Question: I want to convert the multiple correlation matrix into dataframe at the same time
my matrix group like this:
[
the output I want like this:
<URL>
my current code is like this:
'''
dat1 <- read.xlsx("correlation reshape.xlsx",sheet=1,rows=1:7,cols=2:8)#read studyid1-James2005
dat1
reshape_1<-as_cordf(dat1)#reshape the data into matrix
reshape_1
long.format1<-reshape_1 %>% gather(-rowname, key = "colname", value = "cor")#reshape the data into
na1<-na.omit(long.format1)#omit NA value
## psychmeta
dat2 <- read.xlsx("correlation reshape.xlsx", sheet=1,rows=8:11,cols=2:5,skipEmptyCols=TRUE)#read studyid2-Ashforth2010
reshape_2<-as_cordf(dat2)
long.format2<-reshape_2 %>% gather(-rowname, key = "colname", value = "cor")
long.format2
na2<-na.omit(long.format2)
#output method1
c <- rbind(na1,na2)#combine na1,na2..., and put them out.
write.table(c,"reshape_output.csv",sep=",")
'''
my current method is to sperate the two correlation matrix, but i will have more than 1000 different correlation matrix, i want to know how to process them at the same time into the dataframe by pairs and add the ID as the first column? pls help
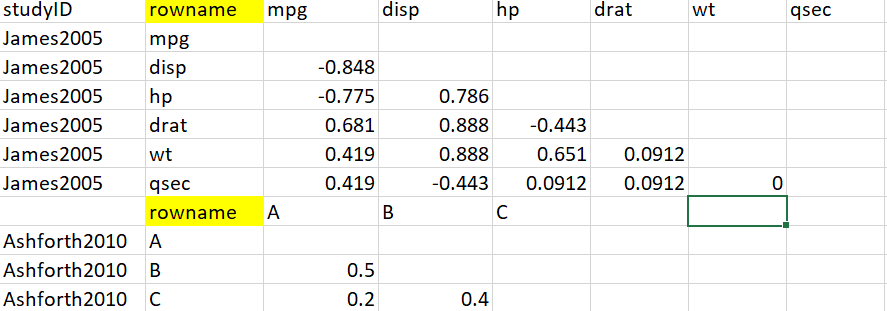
Answer: You can use 'pivot_longer' from 'tidyr' to reshape your data:
So, first let's define two correlations dataframes (I used 'mtcars' and 'iris')
'''
df = mtcars[c(1:10),]
table1 = cor(df)
ID = rep("Table1",nrow(table1))
table1 = data.frame(cbind(ID,rownames(table1),table1))
'''
Here, you can see the structure of df1:
'''
> head(table1[c(1:3),c(1:5)])
ID V2 mpg cyl disp
mpg Table1 mpg 1 -0.861416514957246 -0.773986849952057
cyl Table1 cyl -0.861416514957246 1 0.888289505678108
disp Table1 disp -0.773986849952057 0.888289505678108 1
'''
Now, we are defining a table2
'''
df2 = iris[c(1:20),-5]
table2 = cor(df2)
ID = rep("Table2",nrow(table2))
table2 = data.frame(cbind(ID,rownames(table2),table2))
'''
With the following structure:
'''
> table2
ID V2 Sepal.Length Sepal.Width Petal.Length Petal.Width
Sepal.Length Table2 Sepal.Length 1 0.875633706307696 0.316760894337443 0.561846414596048
Sepal.Width Table2 Sepal.Width 0.875633706307696 1 0.260051160822913 0.753193903742604
Petal.Length Table2 Petal.Length 0.316760894337443 0.260051160822913 1 0.368645505390148
Petal.Width Table2 Petal.Width 0.561846414596048 0.753193903742604 0.368645505390148 1
'''
Now, we are going to reshape both of them using 'pivot_longer' and we will be able to associate together using 'rbind'
'''
library(dplyr)
library(tidyr)
table2 = table2 %>% pivot_longer(., cols = 3:ncol(.),names_to = "Rownames",values_to = "Correlation")
table1 = table1 %>% pivot_longer(., cols = 3:ncol(.),names_to = "Rownames",values_to = "Correlation")
table_final = rbind(table1,table2)
'''
And here the output, you can have:
'''
> head(table_final)
# A tibble: 6 x 4
ID V2 Rownames Correlation
<fct> <fct> <chr> <fct>
1 Table1 mpg mpg 1
2 Table1 mpg cyl -0.861416514957246
3 Table1 mpg disp -0.773986849952057
4 Table1 mpg hp -0.893722265184114
5 Table1 mpg drat 0.541358491575314
6 Table1 mpg wt -0.599189365369649
'''
Does it answer your question ?
'for'
From what I understand from your question and your comments, you have in one excel file multiple correlation matrix each of them identify by their 'studyID'. Am I right ?
To process all them, you can use a 'for' loop like this one (assuming that your excel file is named 'test_xl') :
'''
library(openxlsx)
test = read.xlsx("../test_xl.xlsx")
uniqueID = unique(test$studyID)[!is.na(unique(test$studyID))]
table_final = NULL
for(i in 1:length(uniqueID))
{
df = test[which(test$studyID == uniqueID[i]),]
df = df[colSums(!is.na(df))>0]
if(i == 1){colnames(df) = colnames(test)[1:ncol(df)]}
else{
colnames(df)[3:ncol(df)] <- test[min(grep(uniqueID[i],test$studyID))-1,3:ncol(df)]
}
df = df %>% pivot_longer(., cols = 3:ncol(df), names_to = 'Colnames', values_to = 'correlation')
if(i == 1){table_final = df}
else{table_final = rbind(table_final,df)}
}
'''
Hopefully, it will work for you